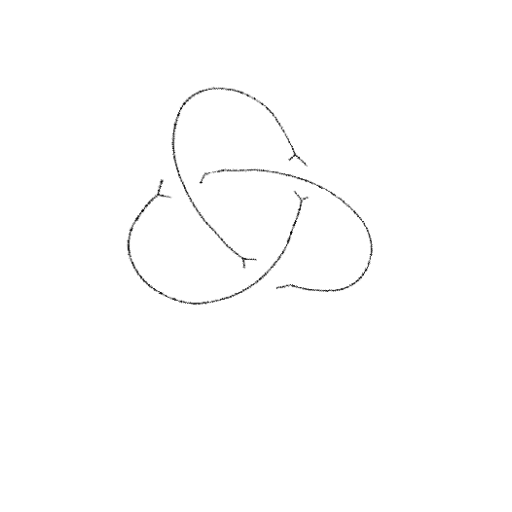
Crossing number: 3